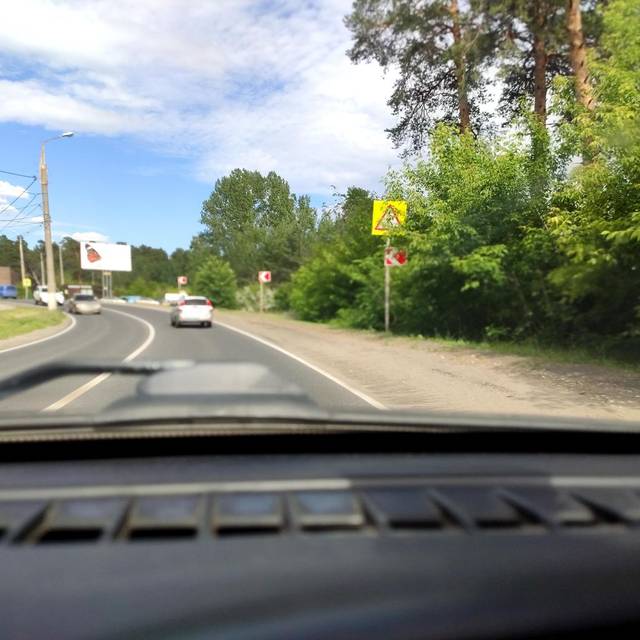
Region: Russia
Coordinates: 53.475, 49.347